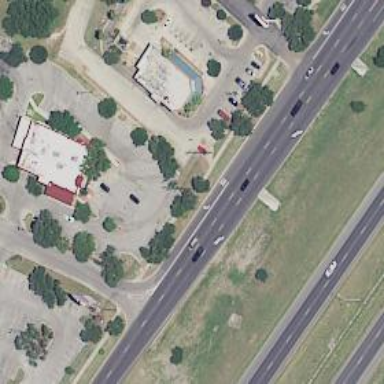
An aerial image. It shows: Secondary road with frontage road.